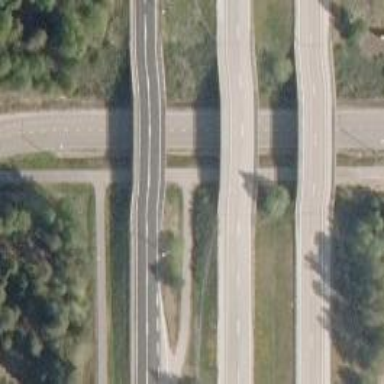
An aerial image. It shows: Secondary road with asphalt surface.